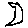
Label: moon